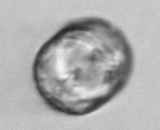
Label: Lauderia_annulata